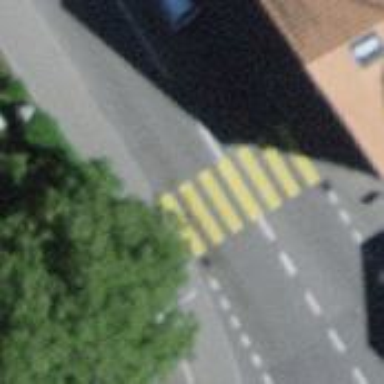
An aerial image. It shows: Marked road crossing.